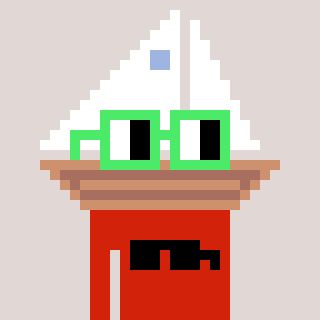
a pixel art character with square light green glasses, a sailboat-shaped head and a red-colored body on a warm background